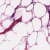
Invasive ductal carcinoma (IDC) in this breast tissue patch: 0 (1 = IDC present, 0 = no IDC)